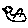
Label: bird